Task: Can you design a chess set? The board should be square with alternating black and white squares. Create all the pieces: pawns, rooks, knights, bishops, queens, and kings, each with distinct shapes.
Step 1336:
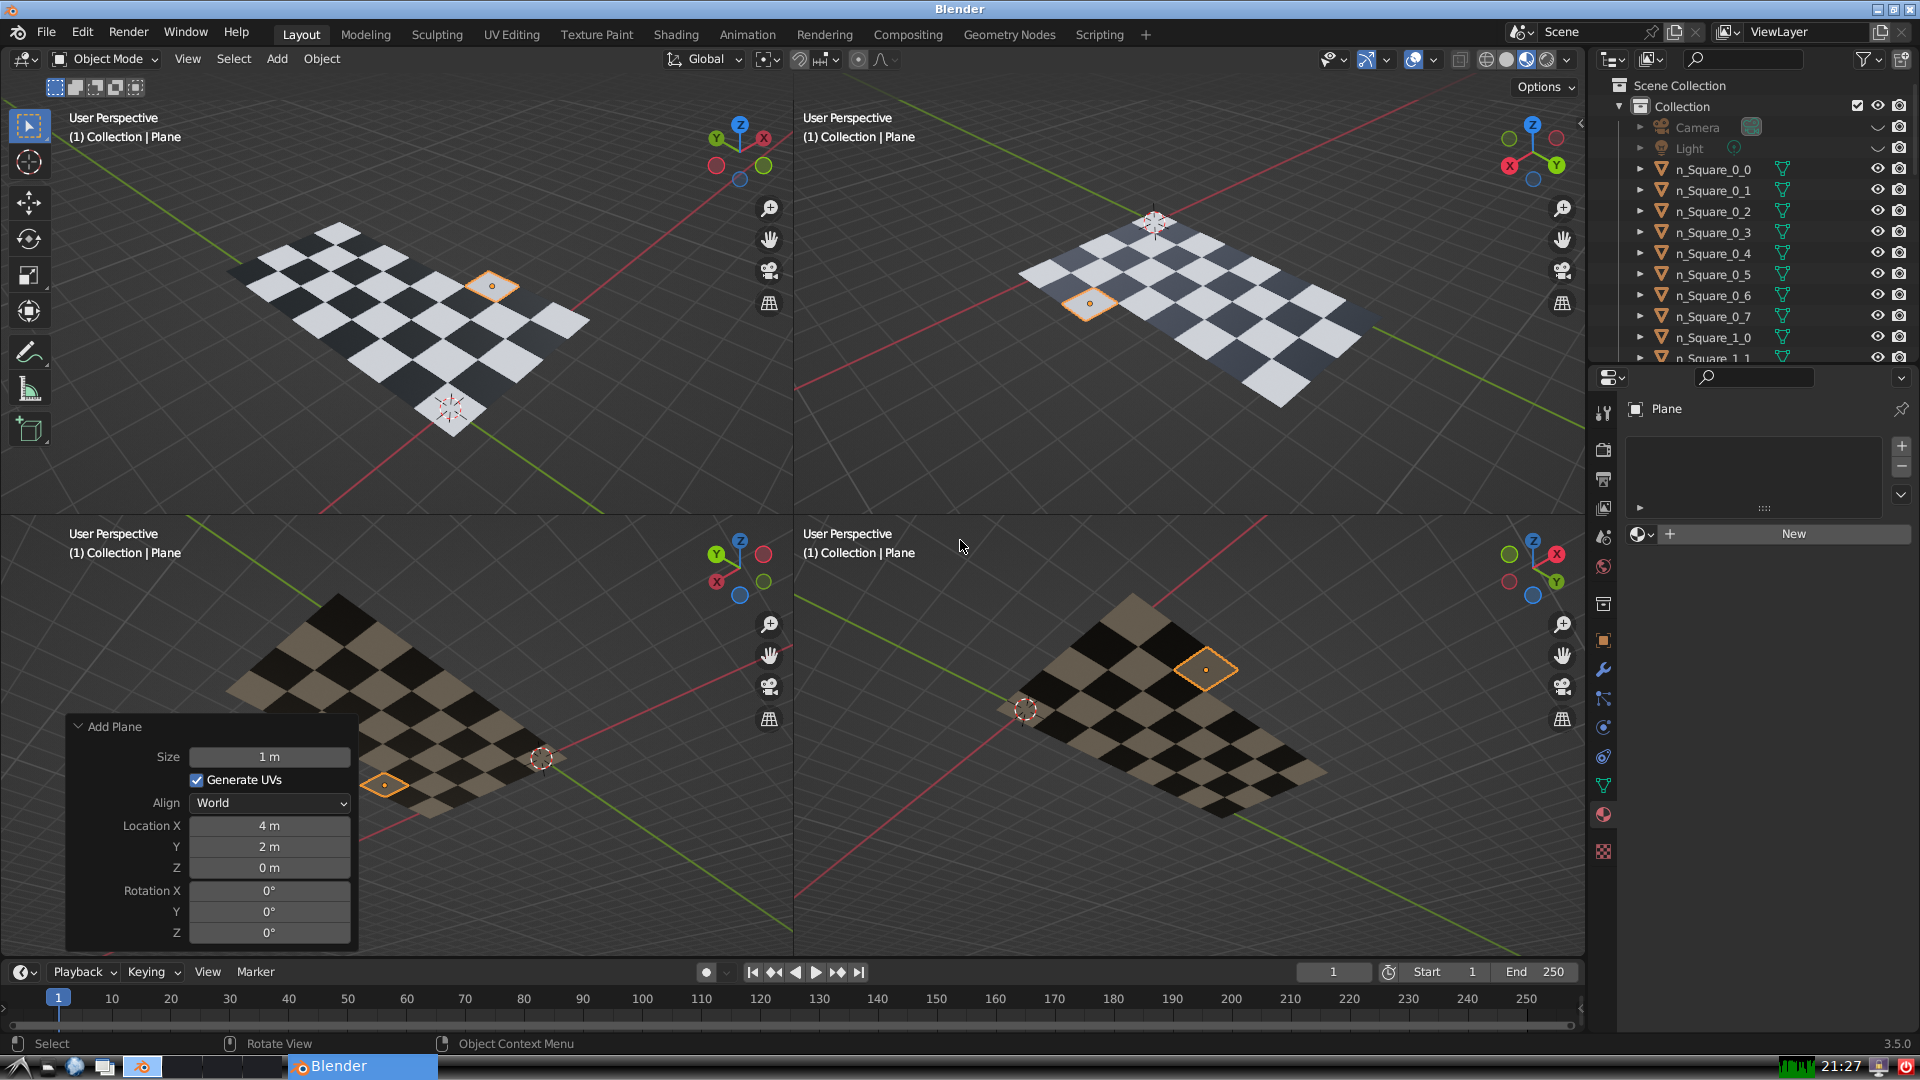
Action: {"mouse_move": [1608, 631]}